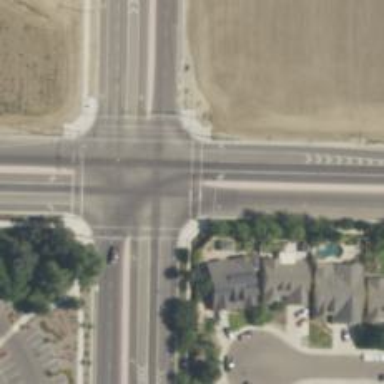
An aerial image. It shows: Crossing with marked lines on the road.